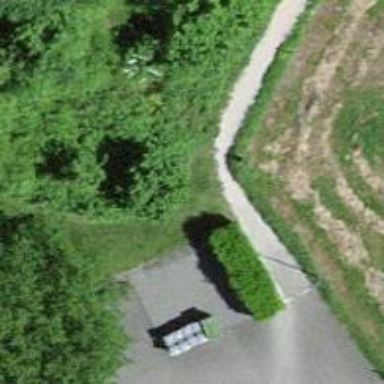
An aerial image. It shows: Unpaved path.